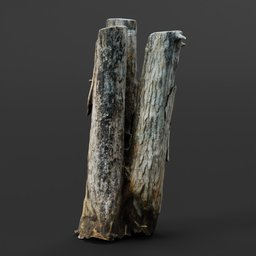
Label: nature